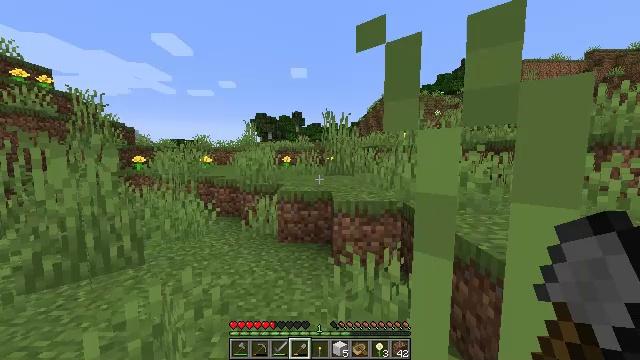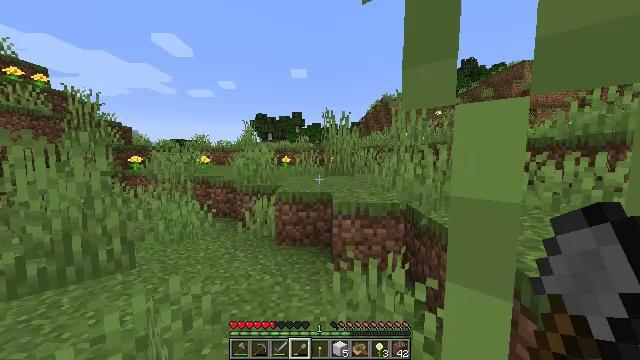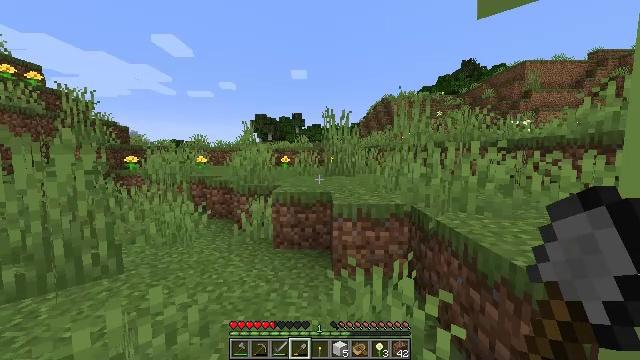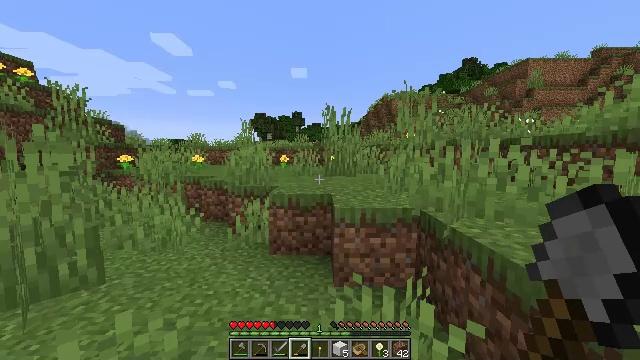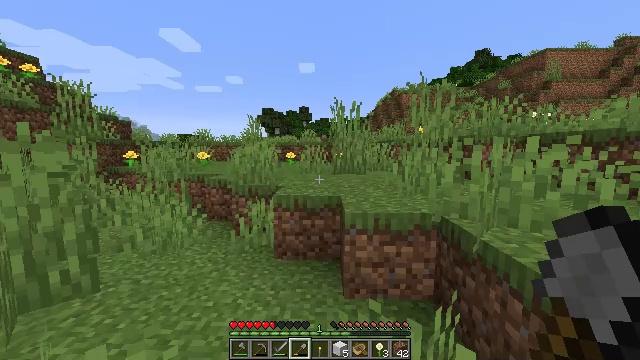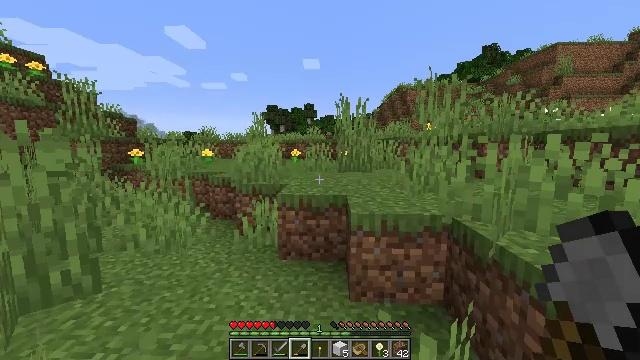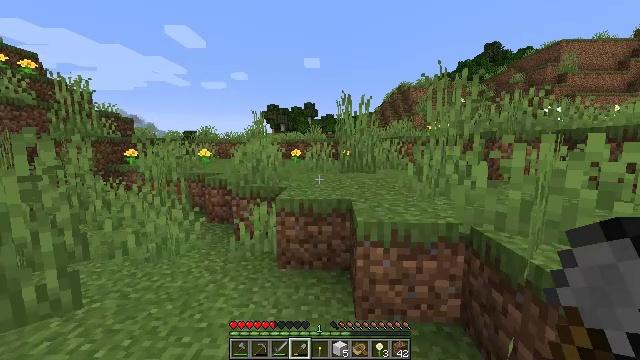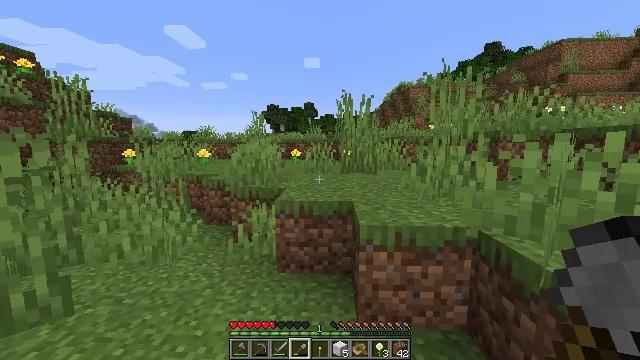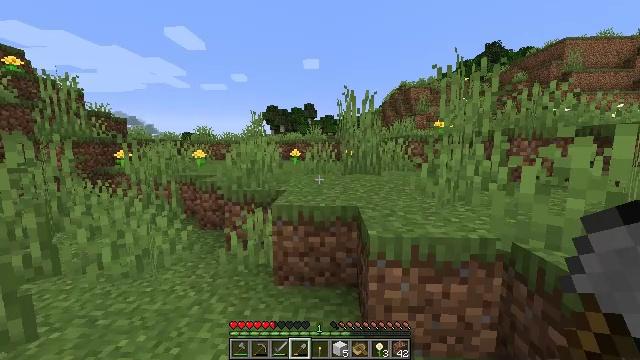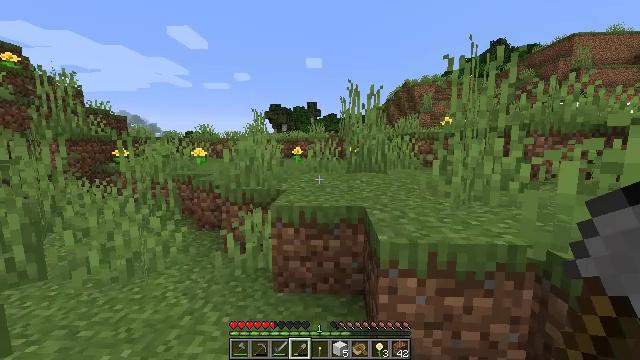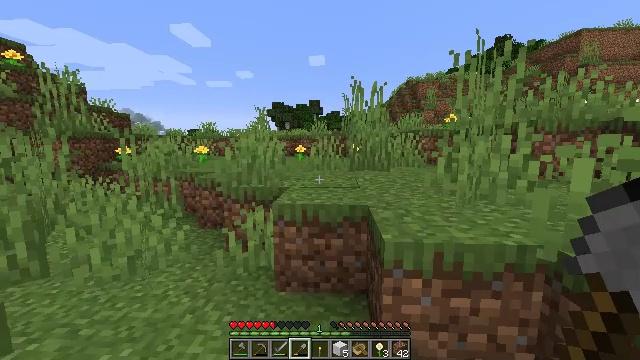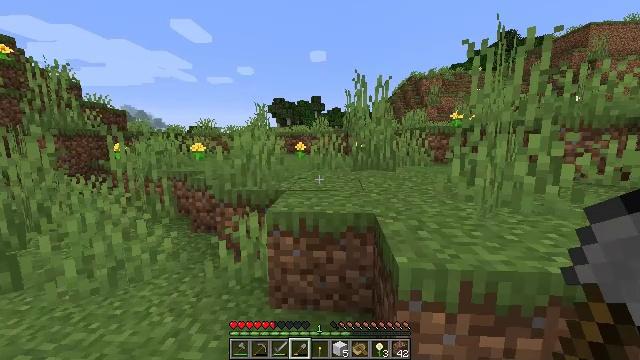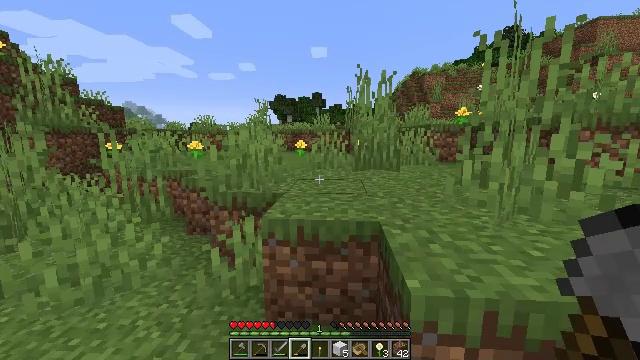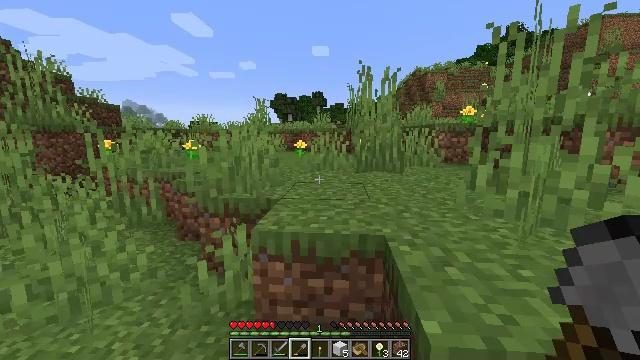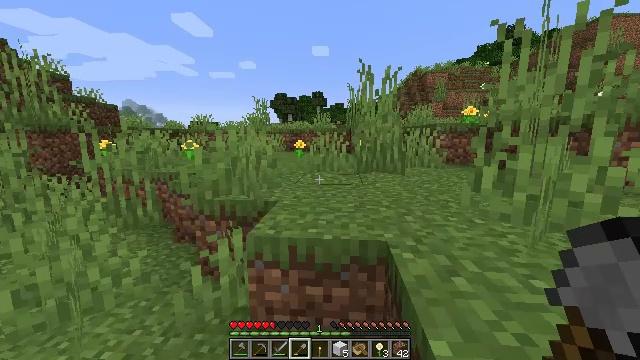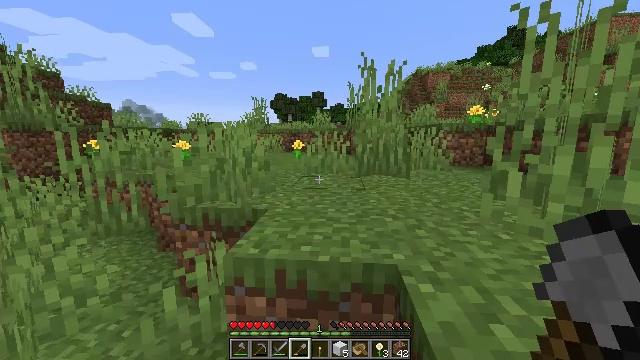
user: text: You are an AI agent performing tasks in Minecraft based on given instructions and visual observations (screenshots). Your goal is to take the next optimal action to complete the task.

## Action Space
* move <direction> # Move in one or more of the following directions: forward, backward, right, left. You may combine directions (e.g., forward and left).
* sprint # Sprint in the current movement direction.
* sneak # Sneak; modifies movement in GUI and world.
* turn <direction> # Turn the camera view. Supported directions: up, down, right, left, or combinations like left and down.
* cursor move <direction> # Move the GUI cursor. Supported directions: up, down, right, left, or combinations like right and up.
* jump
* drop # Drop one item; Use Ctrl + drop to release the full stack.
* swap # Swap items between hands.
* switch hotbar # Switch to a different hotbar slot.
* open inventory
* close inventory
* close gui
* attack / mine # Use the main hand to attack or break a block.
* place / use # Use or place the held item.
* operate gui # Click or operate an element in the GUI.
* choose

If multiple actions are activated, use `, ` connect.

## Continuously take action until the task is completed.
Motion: motion action
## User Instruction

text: Remove sugar from the inventory.
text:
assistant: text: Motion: move forward
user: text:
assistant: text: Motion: move forward
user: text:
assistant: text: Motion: move forward
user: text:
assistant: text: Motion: move forward, turn left
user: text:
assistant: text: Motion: move forward, turn left
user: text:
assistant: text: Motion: move forward
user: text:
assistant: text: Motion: move forward
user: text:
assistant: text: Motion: move forward
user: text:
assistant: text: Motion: move forward
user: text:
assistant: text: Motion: move forward
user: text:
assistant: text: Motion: move forward
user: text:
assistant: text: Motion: move forward
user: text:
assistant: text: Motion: move forward
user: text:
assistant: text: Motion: move forward
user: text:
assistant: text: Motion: move forward
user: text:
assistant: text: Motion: move forward
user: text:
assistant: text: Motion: move forward
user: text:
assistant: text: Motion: move forward
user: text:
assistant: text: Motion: move forward
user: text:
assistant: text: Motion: move forward
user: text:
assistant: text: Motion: move forward, jump
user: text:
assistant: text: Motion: move forward, jump
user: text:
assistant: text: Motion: move forward, jump
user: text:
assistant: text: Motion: move forward, jump
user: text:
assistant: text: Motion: move forward, jump
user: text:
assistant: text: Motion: move forward
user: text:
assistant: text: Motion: move forward
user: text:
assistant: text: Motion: move forward
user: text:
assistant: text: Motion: move forward
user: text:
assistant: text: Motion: move forward